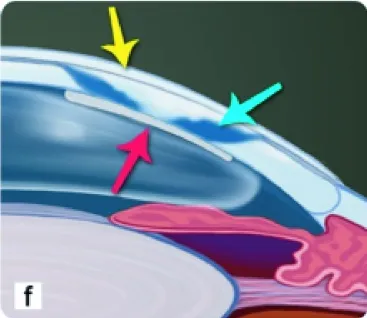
At completion of surgical procedure, retrocorneal sclera patch (red arrow), cyanoacrlate tissue adhesive (blue arrow), and bandage contact lens (yellow arrow).
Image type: radiology (ct)